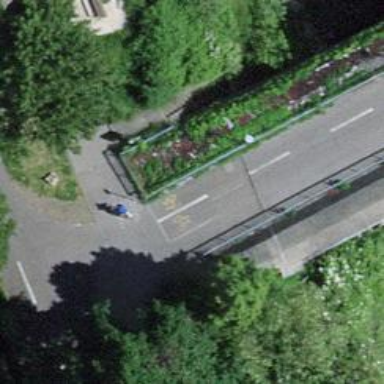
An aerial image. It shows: Asphalt path with cycleway and footway all surfaced with asphalt.